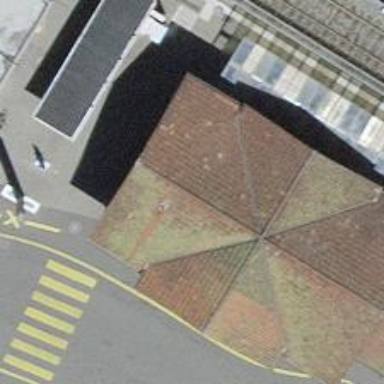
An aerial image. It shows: Railway station that also serves as public transport station.